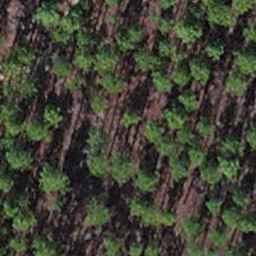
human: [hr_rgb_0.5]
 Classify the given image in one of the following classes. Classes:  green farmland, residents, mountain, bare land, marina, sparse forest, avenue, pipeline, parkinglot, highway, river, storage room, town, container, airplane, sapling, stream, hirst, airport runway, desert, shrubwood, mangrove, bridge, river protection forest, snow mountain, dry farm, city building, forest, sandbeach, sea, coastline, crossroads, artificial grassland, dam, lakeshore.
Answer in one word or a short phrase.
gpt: sapling